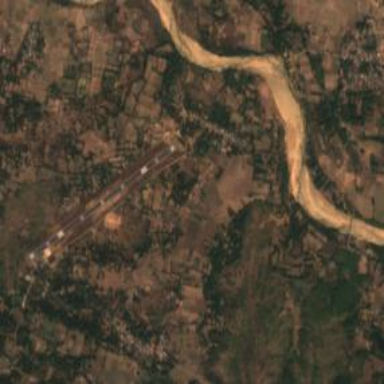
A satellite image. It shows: Runway at airport.